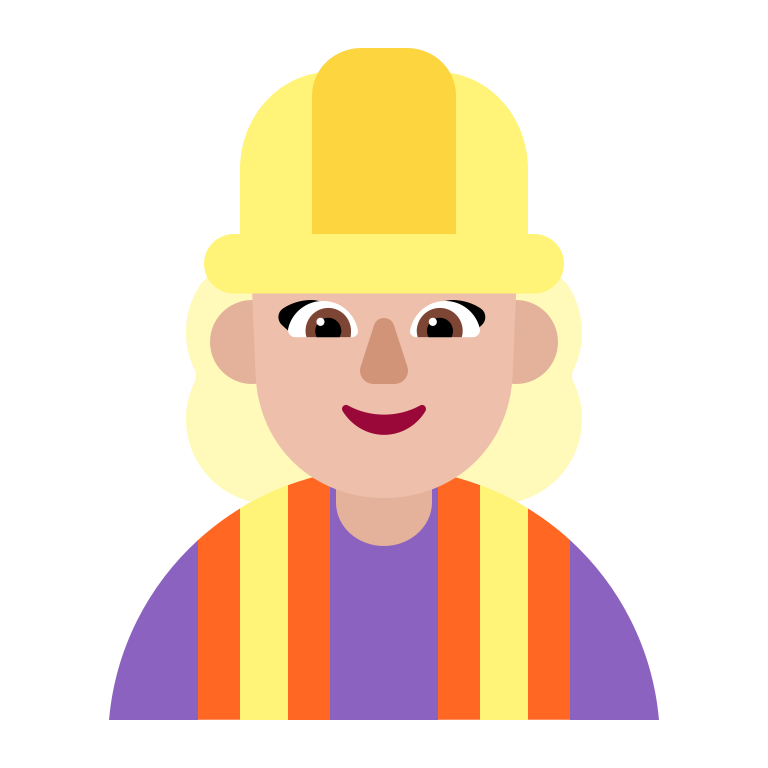
woman construction worker flat  light